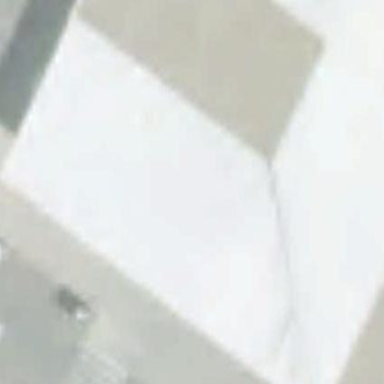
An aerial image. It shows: View of roof of building.